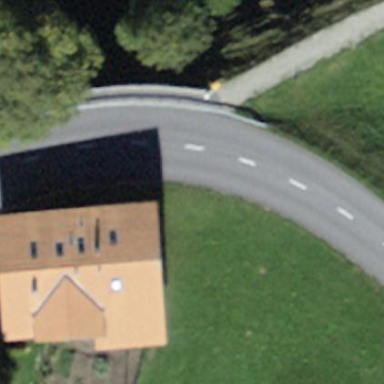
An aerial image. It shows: Residential building.